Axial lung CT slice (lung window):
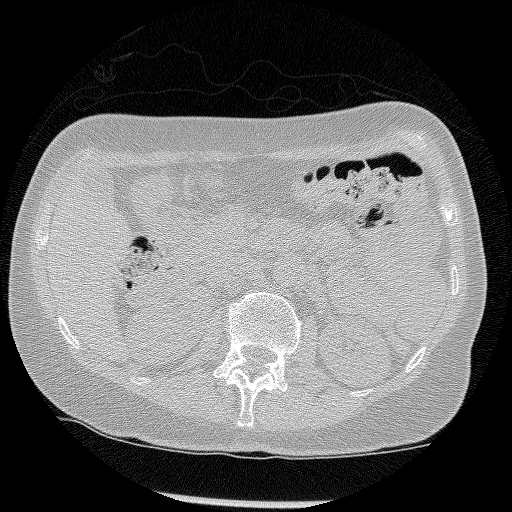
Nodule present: no